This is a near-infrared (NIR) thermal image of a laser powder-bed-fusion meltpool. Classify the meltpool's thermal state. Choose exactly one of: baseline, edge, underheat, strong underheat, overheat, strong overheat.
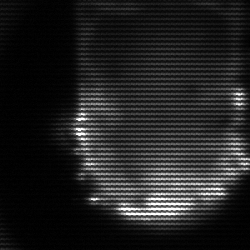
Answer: baseline